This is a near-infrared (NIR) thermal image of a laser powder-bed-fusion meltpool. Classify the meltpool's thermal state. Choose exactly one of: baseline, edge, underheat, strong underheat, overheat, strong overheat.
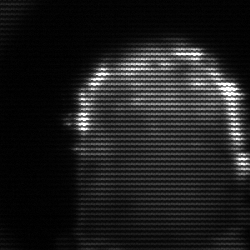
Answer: baseline